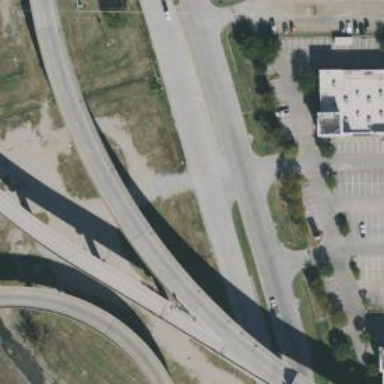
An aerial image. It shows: Secondary link road.